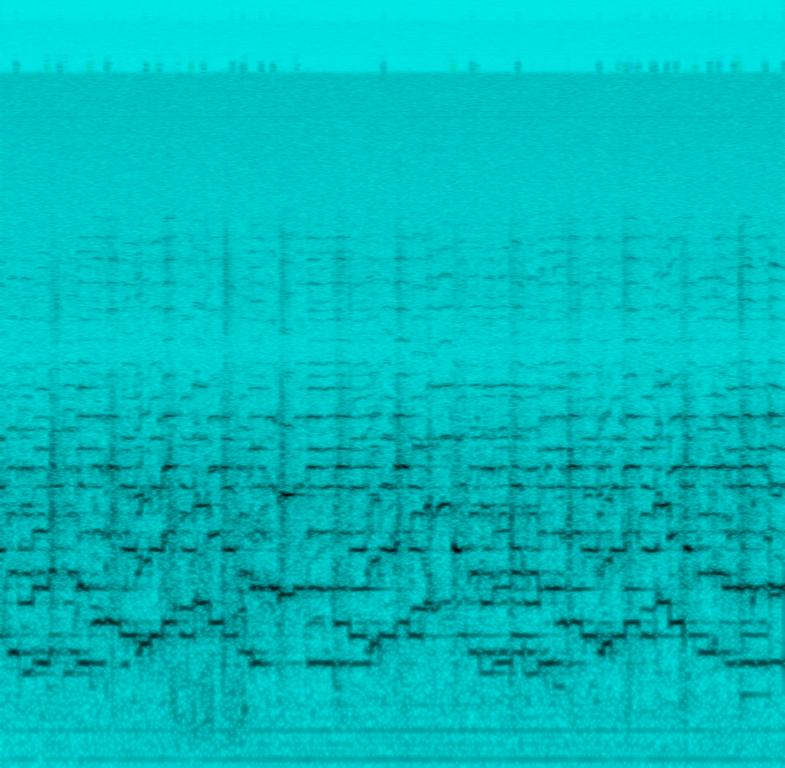
This clip features a melody played by violins and flutes. This is a low quality recording. There is no percussion in this song. Hand claps are played on every count. This is a folk song which has a happy mood. There is no voice in this song. This song can be used in a movie scene where somebody enters a castle to meet medieval royalty.